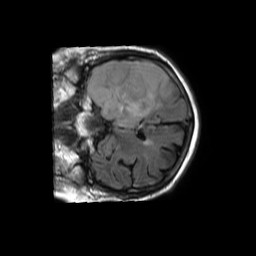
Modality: FLAIR
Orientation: coronal
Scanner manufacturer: philips
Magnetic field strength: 1.5 T
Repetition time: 6 s
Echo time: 0.12 s